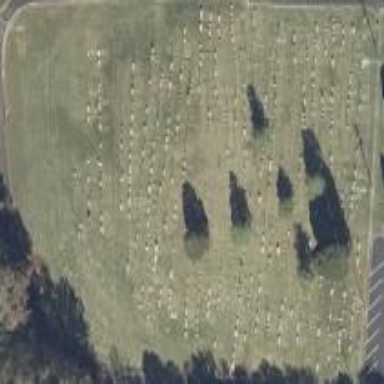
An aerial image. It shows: Cemetery with historical significance.